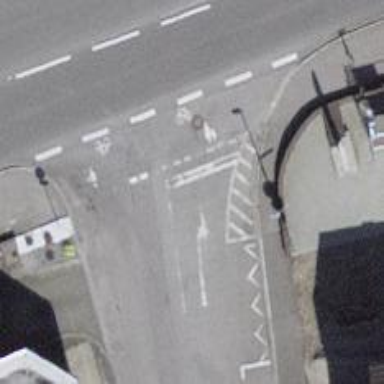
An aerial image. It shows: Road with stop sign.